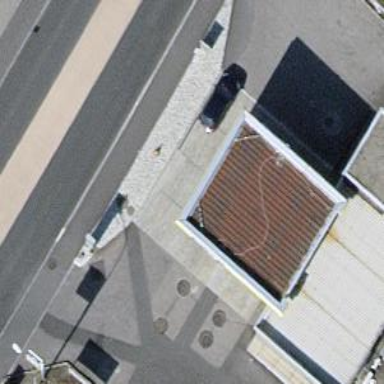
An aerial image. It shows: Fuel station.